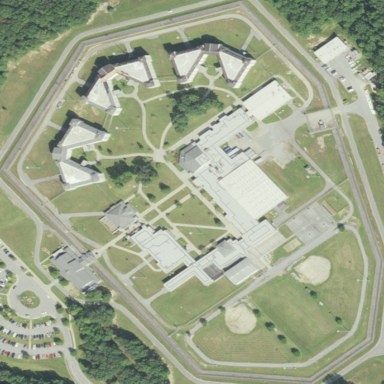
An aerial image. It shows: Prison with surrounding fence.